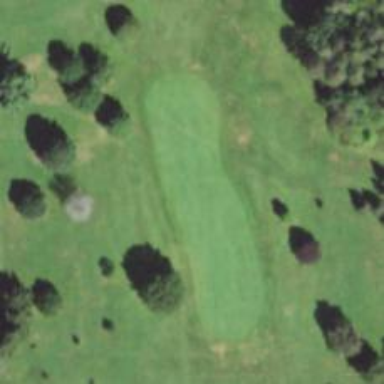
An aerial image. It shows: Golf hole.